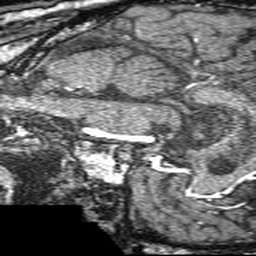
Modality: angio
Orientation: sagittal
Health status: ill
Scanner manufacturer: siemens
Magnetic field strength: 1.5 T
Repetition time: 0.024 s
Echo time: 0.007 s